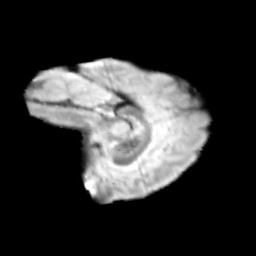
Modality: T2w
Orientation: sagittal
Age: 11
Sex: male
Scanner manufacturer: siemens
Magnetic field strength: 3 T
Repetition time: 3.8 s
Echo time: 0.07 s